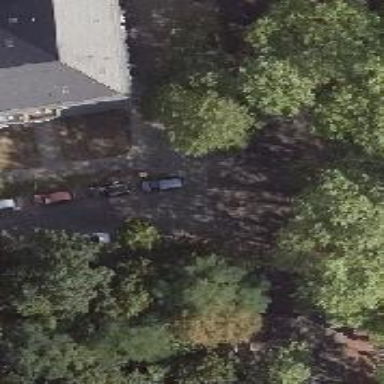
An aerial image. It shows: Avenue lined with broadleaved deciduous trees.